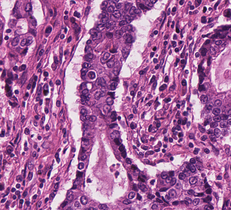
Tumor epithelial tissue: yes
Tumor-associated stroma tissue: yes
Normal tissue: no